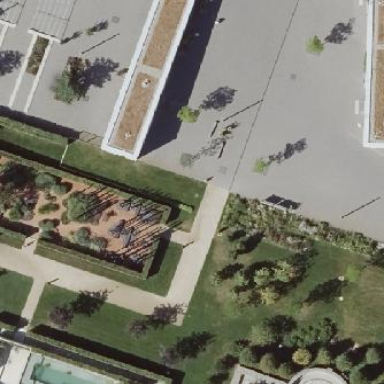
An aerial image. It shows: Formal garden that is designated as leisure land.